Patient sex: F
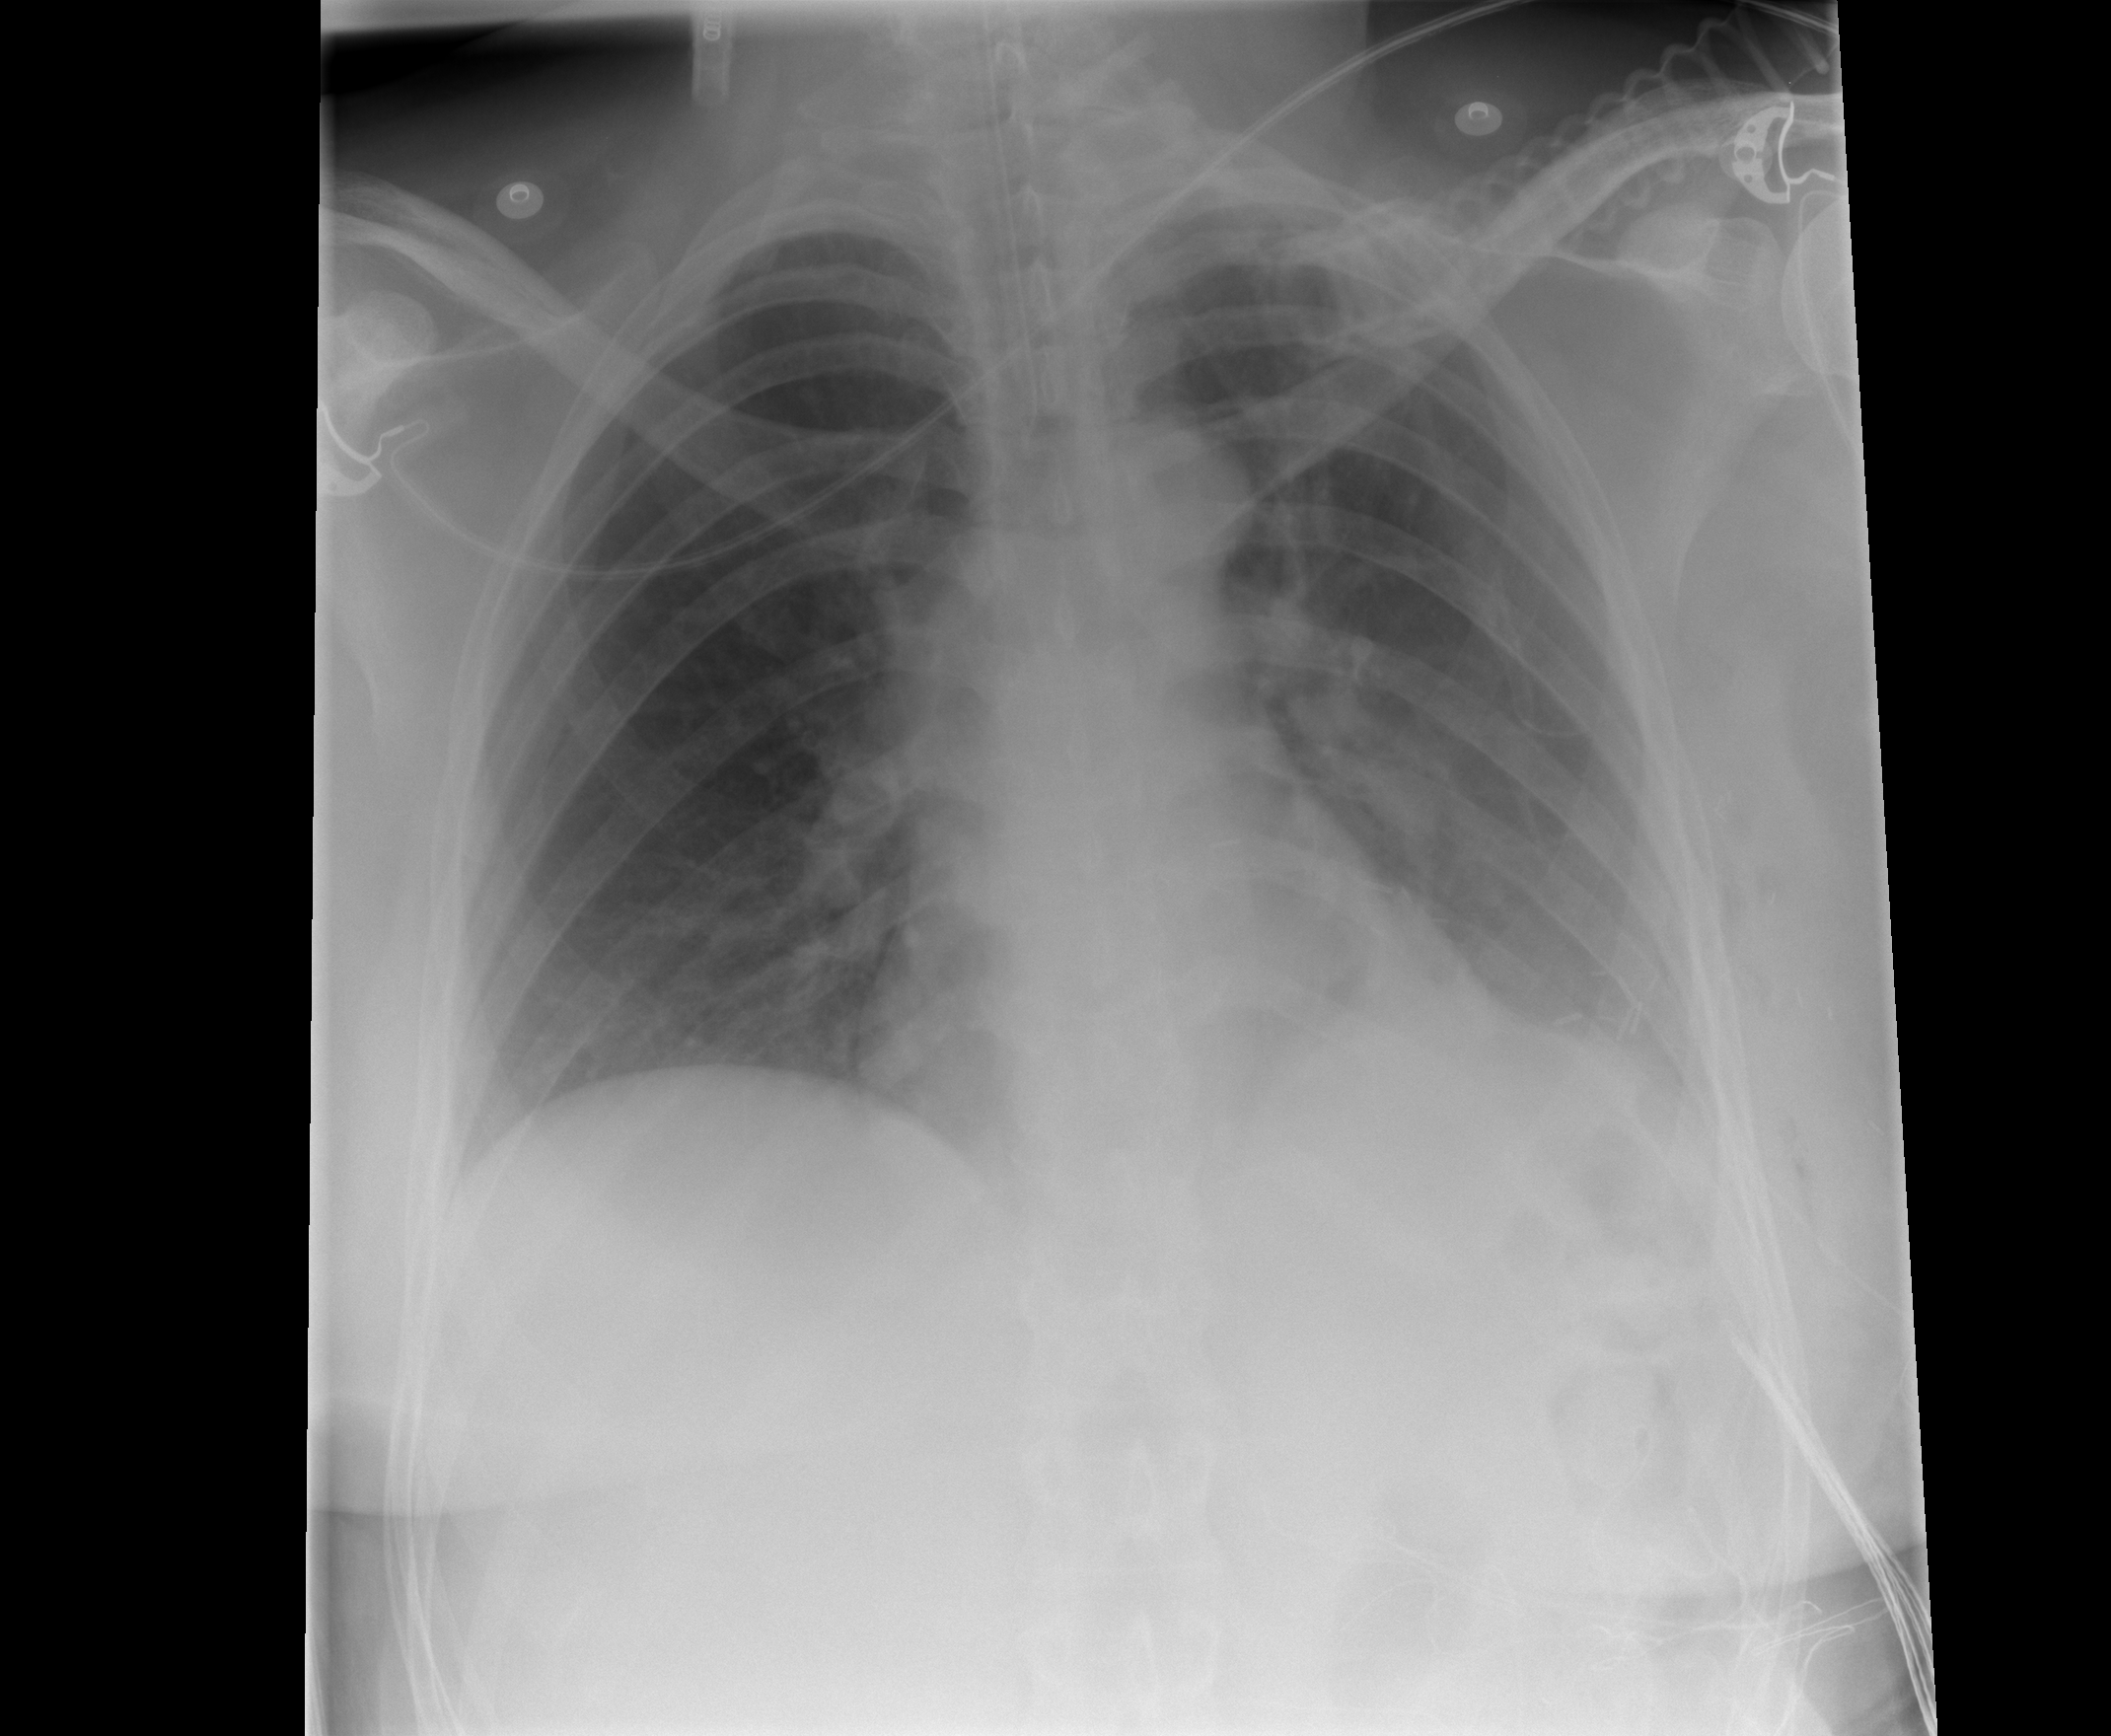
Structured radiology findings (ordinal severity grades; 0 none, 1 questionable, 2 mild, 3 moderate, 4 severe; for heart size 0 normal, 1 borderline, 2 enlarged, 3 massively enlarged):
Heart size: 0
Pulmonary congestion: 0
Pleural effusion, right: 0
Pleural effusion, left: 0
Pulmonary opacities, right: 0
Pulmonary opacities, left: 0
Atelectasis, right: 0
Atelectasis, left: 1